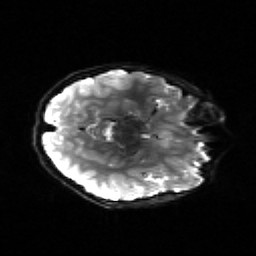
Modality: sbref
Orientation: axial
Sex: female
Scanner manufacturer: siemens
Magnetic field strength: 3 T
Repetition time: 5 s
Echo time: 0.071 s